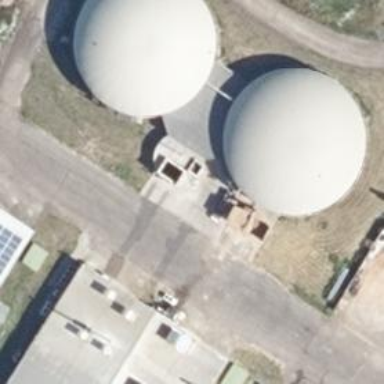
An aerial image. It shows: Storage tank that is man-made.